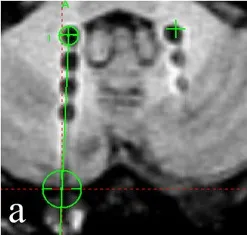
(a-c) A fused image of the intraoperative 3DT1-weighted sequence and the preoperative plan shows that the stimulation lead position and pathway (black dot and line) are consistent with the preoperative plan (green line), and the stimulation lead position is accurate.
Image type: radiology (mri)